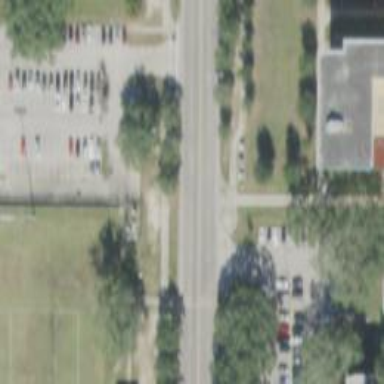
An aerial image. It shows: Footway alongside parkway.